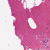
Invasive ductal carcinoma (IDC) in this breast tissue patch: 0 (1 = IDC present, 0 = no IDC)